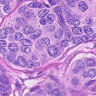
Metastatic tissue present: yes